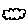
Label: cloud